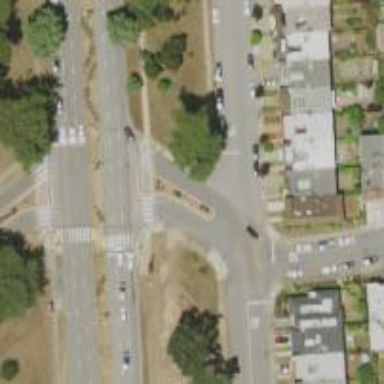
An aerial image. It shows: Cloverleaf junction with secondary link road.